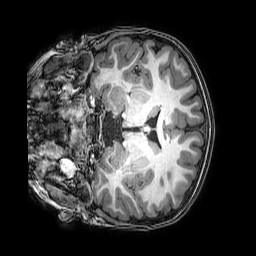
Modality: T1w
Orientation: coronal
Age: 6
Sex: male
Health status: healthy